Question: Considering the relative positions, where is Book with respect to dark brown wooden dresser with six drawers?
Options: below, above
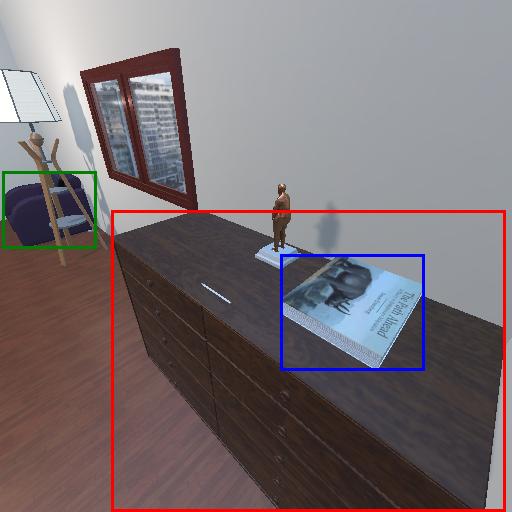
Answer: below